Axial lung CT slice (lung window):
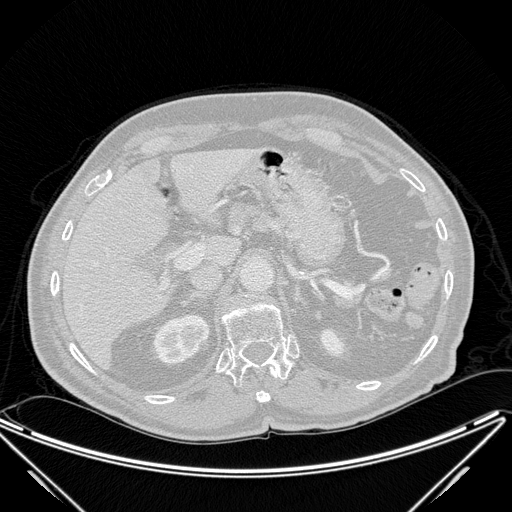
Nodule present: no